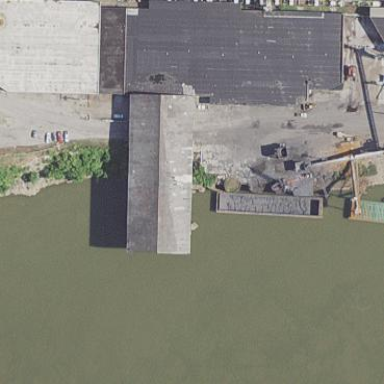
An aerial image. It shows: Industrial building.